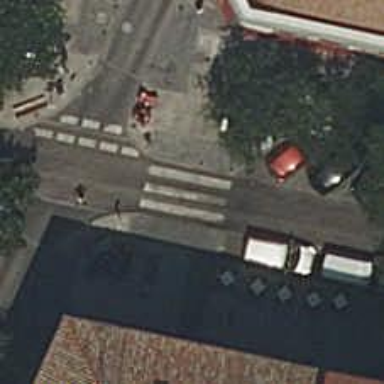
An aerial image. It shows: Uncontrolled road crossing.